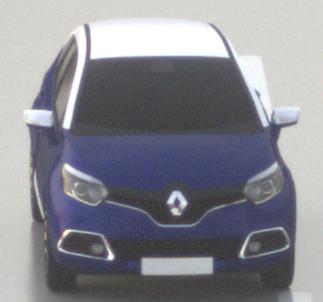
Make: Renault
Model: Captur ENERGY TCe 90
Detailed model: Captur (I)
Model produced from: 2013/06
Model produced until: 2015/05
Doors: 5
Color: blue
Road condition: wet road
Daytime: sunrise or sunset
Contrast: low contrast